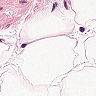
Metastatic tissue present: no